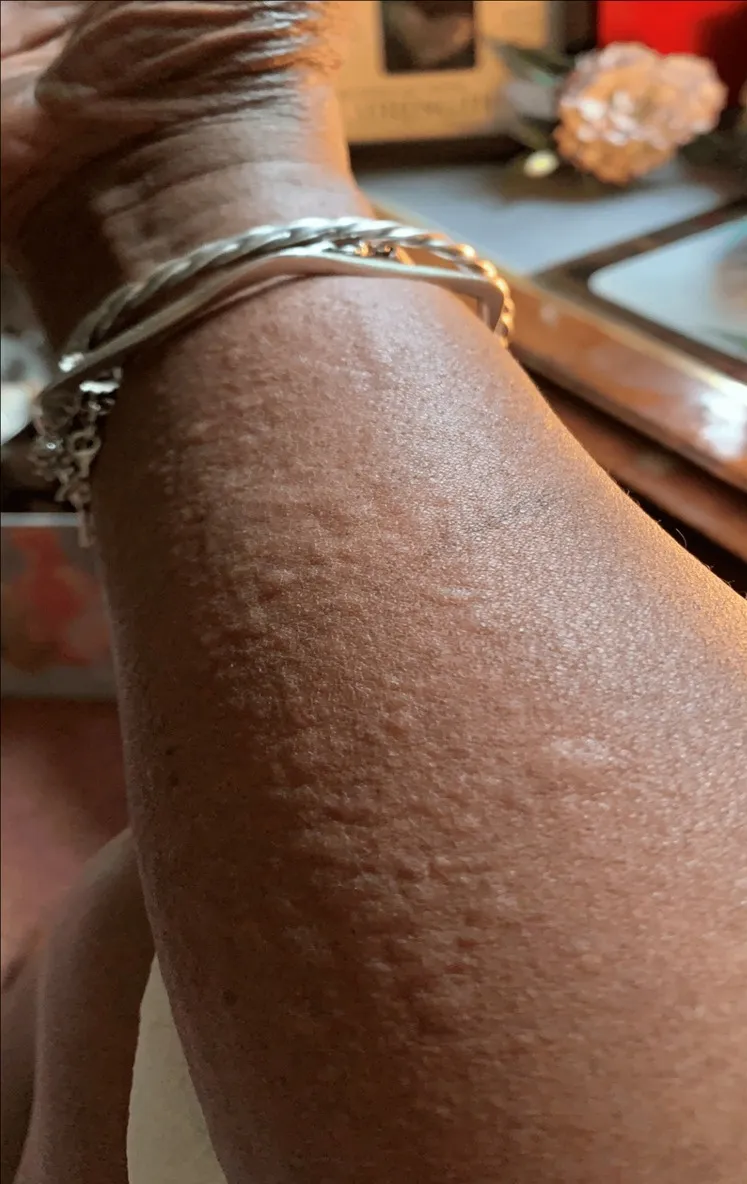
Urticarial rash presented across the arm.
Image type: medical_photograph (skin_photograph)